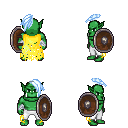
a pixel art fantasy rpg character, male body template, orc, green skin, yellow tattered cape, white pants, white cyan long mohawk hairstyle, white cloth bandages, shield, four views (front, back, left, right), 2x2 character sprite sheet, small pixel art, hard edges, no anti-aliasing